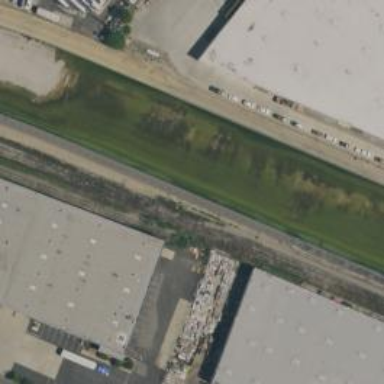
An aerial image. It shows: Disused railway spur line.